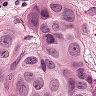
Metastatic tissue present: yes